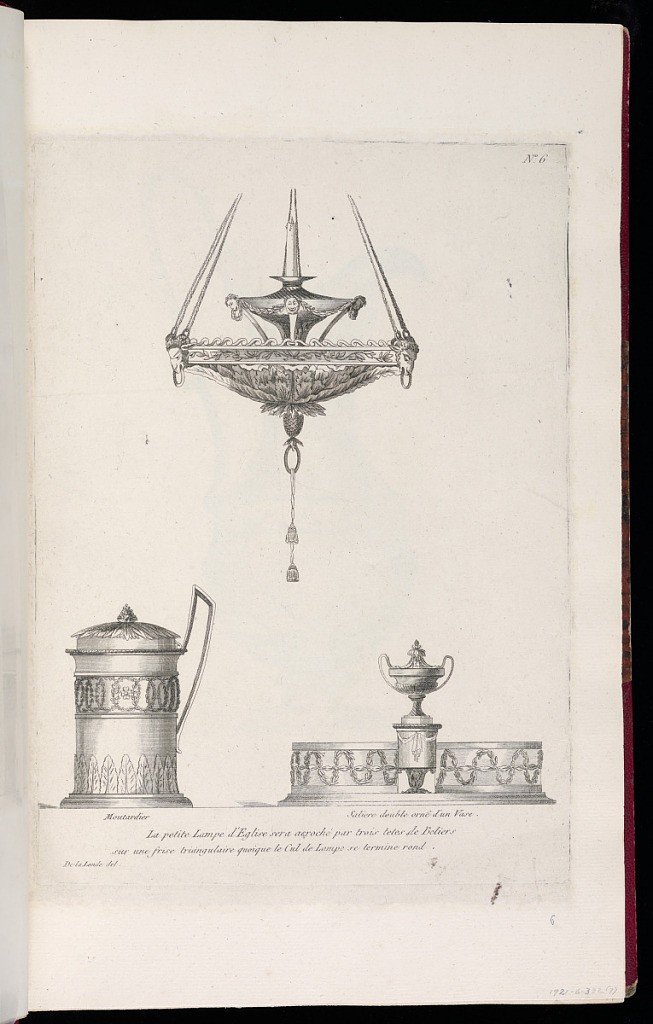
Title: Mustard Pot, Lantern, Salt Cellar
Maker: Richard de Lalonde, French, active 1780–96
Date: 1788–1796
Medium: Etching on off-white laid paper
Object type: Print
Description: Designs for a mustard pot, hanging lantern, and salt cellar. The objects are decorated with ornament motifs including mascaron, garland, wave pattern, branches, pinecone, tassels, bead course, lancet leaves, drapery, guilloche. The plate is numbered.